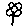
Label: flower